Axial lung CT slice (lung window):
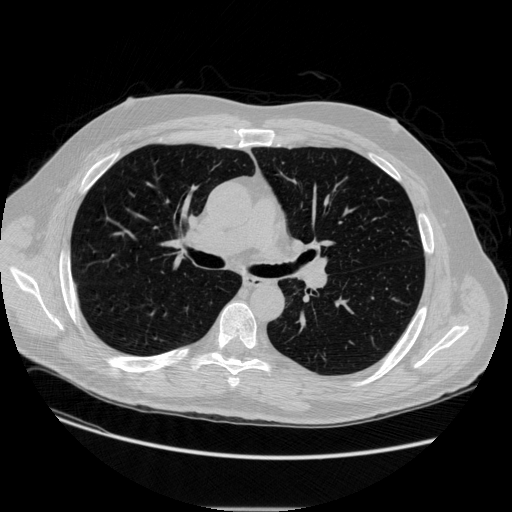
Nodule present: no